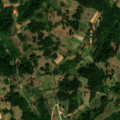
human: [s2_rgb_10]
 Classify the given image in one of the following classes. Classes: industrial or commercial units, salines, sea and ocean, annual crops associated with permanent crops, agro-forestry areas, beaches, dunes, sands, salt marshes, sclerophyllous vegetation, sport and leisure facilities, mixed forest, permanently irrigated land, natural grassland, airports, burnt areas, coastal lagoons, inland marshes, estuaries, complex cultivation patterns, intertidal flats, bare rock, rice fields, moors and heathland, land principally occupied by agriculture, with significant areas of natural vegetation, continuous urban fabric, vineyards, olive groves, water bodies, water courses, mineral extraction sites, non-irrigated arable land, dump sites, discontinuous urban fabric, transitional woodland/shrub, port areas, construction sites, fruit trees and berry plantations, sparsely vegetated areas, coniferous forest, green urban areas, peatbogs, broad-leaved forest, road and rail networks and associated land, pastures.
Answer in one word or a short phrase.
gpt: complex cultivation patterns, land principally occupied by agriculture, with significant areas of natural vegetation, broad-leaved forest